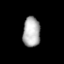
Tissue: prostate
Cell type: Myeloid cells
Senescence score: 0.836
Nuclear area (px): 505
Mean DAPI intensity: 176.261